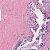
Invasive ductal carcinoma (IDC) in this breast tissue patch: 0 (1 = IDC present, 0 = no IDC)